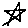
Label: star